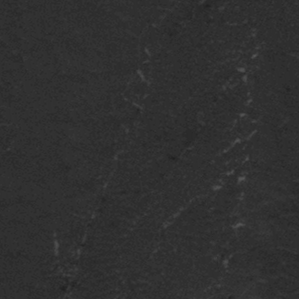
Label: frost